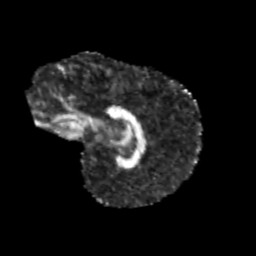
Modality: FA
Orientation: sagittal
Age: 12
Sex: male
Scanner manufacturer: siemens
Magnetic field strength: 3 T
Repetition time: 3.8 s
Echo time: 0.07 s